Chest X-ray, AP view. Patient: 18 years old, sex M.
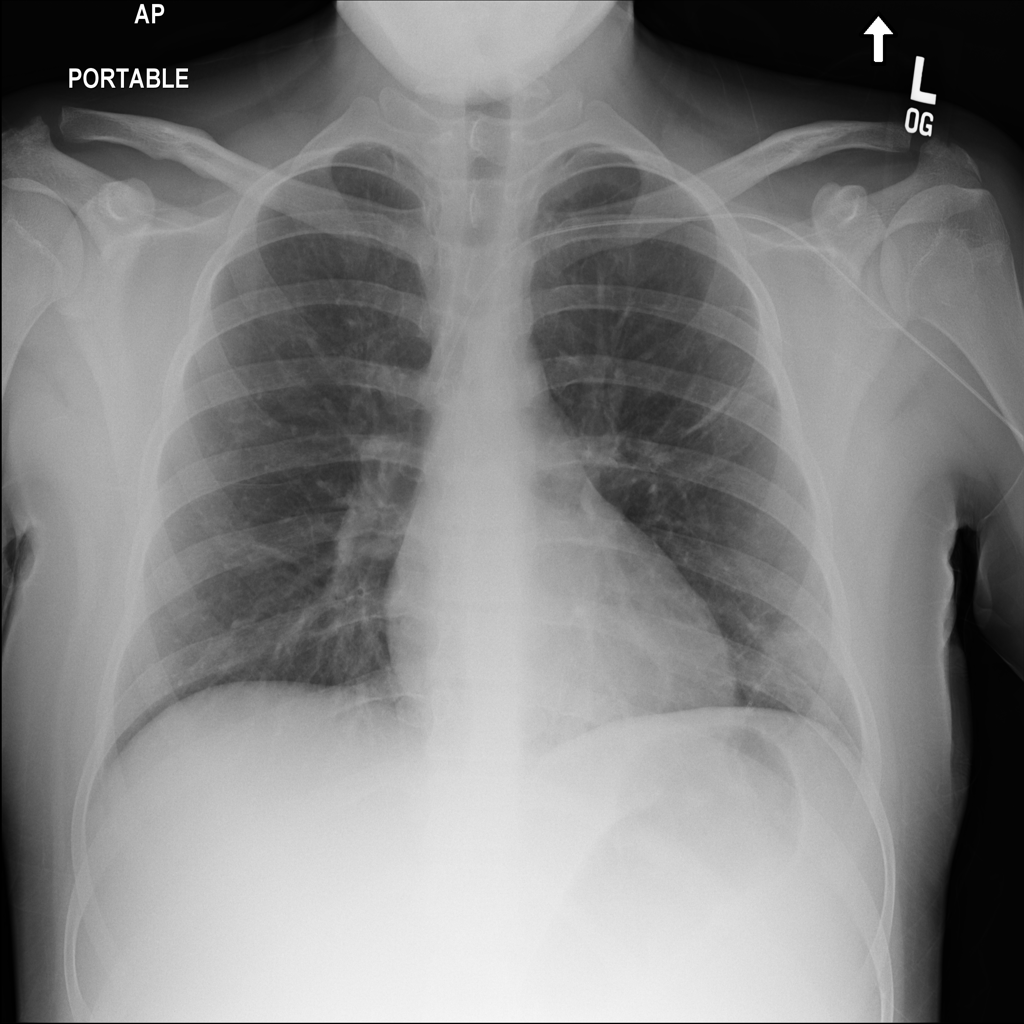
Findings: Nodule